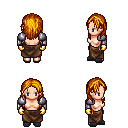
a pixel art fantasy rpg character, female body template, human, light skin, steel arm armor, robe skirt, dark blonde long hairstyle, gold gloves, gray slippers, four views (front, back, left, right), 2x2 character sprite sheet, small pixel art, hard edges, no anti-aliasing